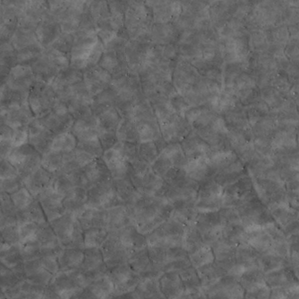
Label: non_frost